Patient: sex M, age 26
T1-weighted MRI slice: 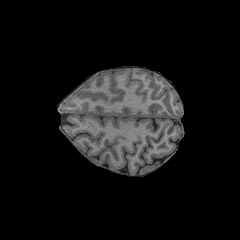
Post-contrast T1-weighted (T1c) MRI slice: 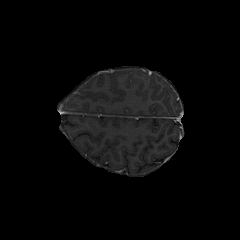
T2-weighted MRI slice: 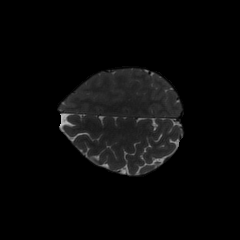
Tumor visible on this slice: no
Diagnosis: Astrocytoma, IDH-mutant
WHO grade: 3